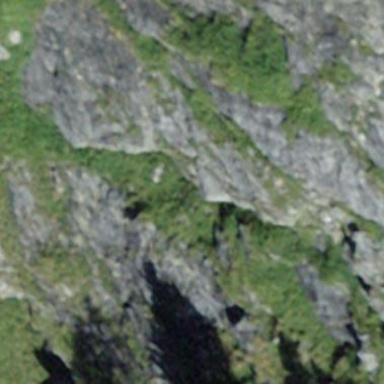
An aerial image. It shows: Landscape dominated by bare rock.